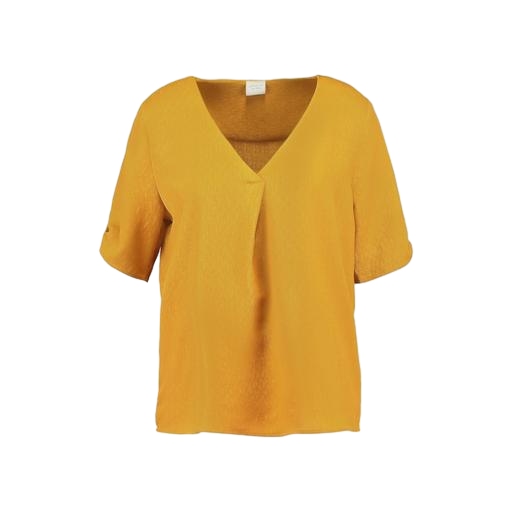
short-sleeve top only macy, dark yellow shirt, yellow pleated-back high-low blouse, white background